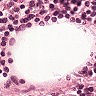
Metastatic tissue present: no